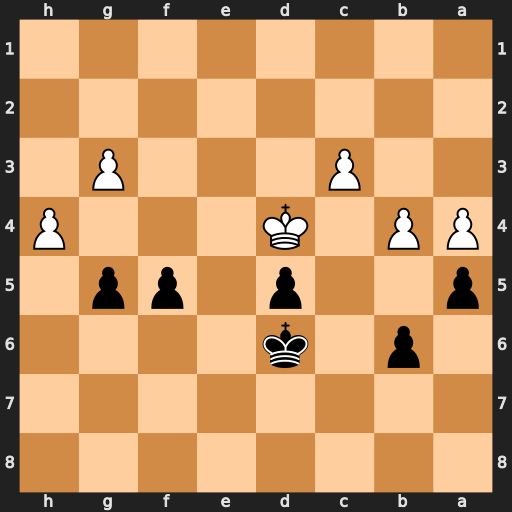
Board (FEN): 8/8/1p1k4/p2p1pp1/PP1K3P/2P3P1/8/8
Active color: b
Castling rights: -
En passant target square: -
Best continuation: axb4 hxg5 b3